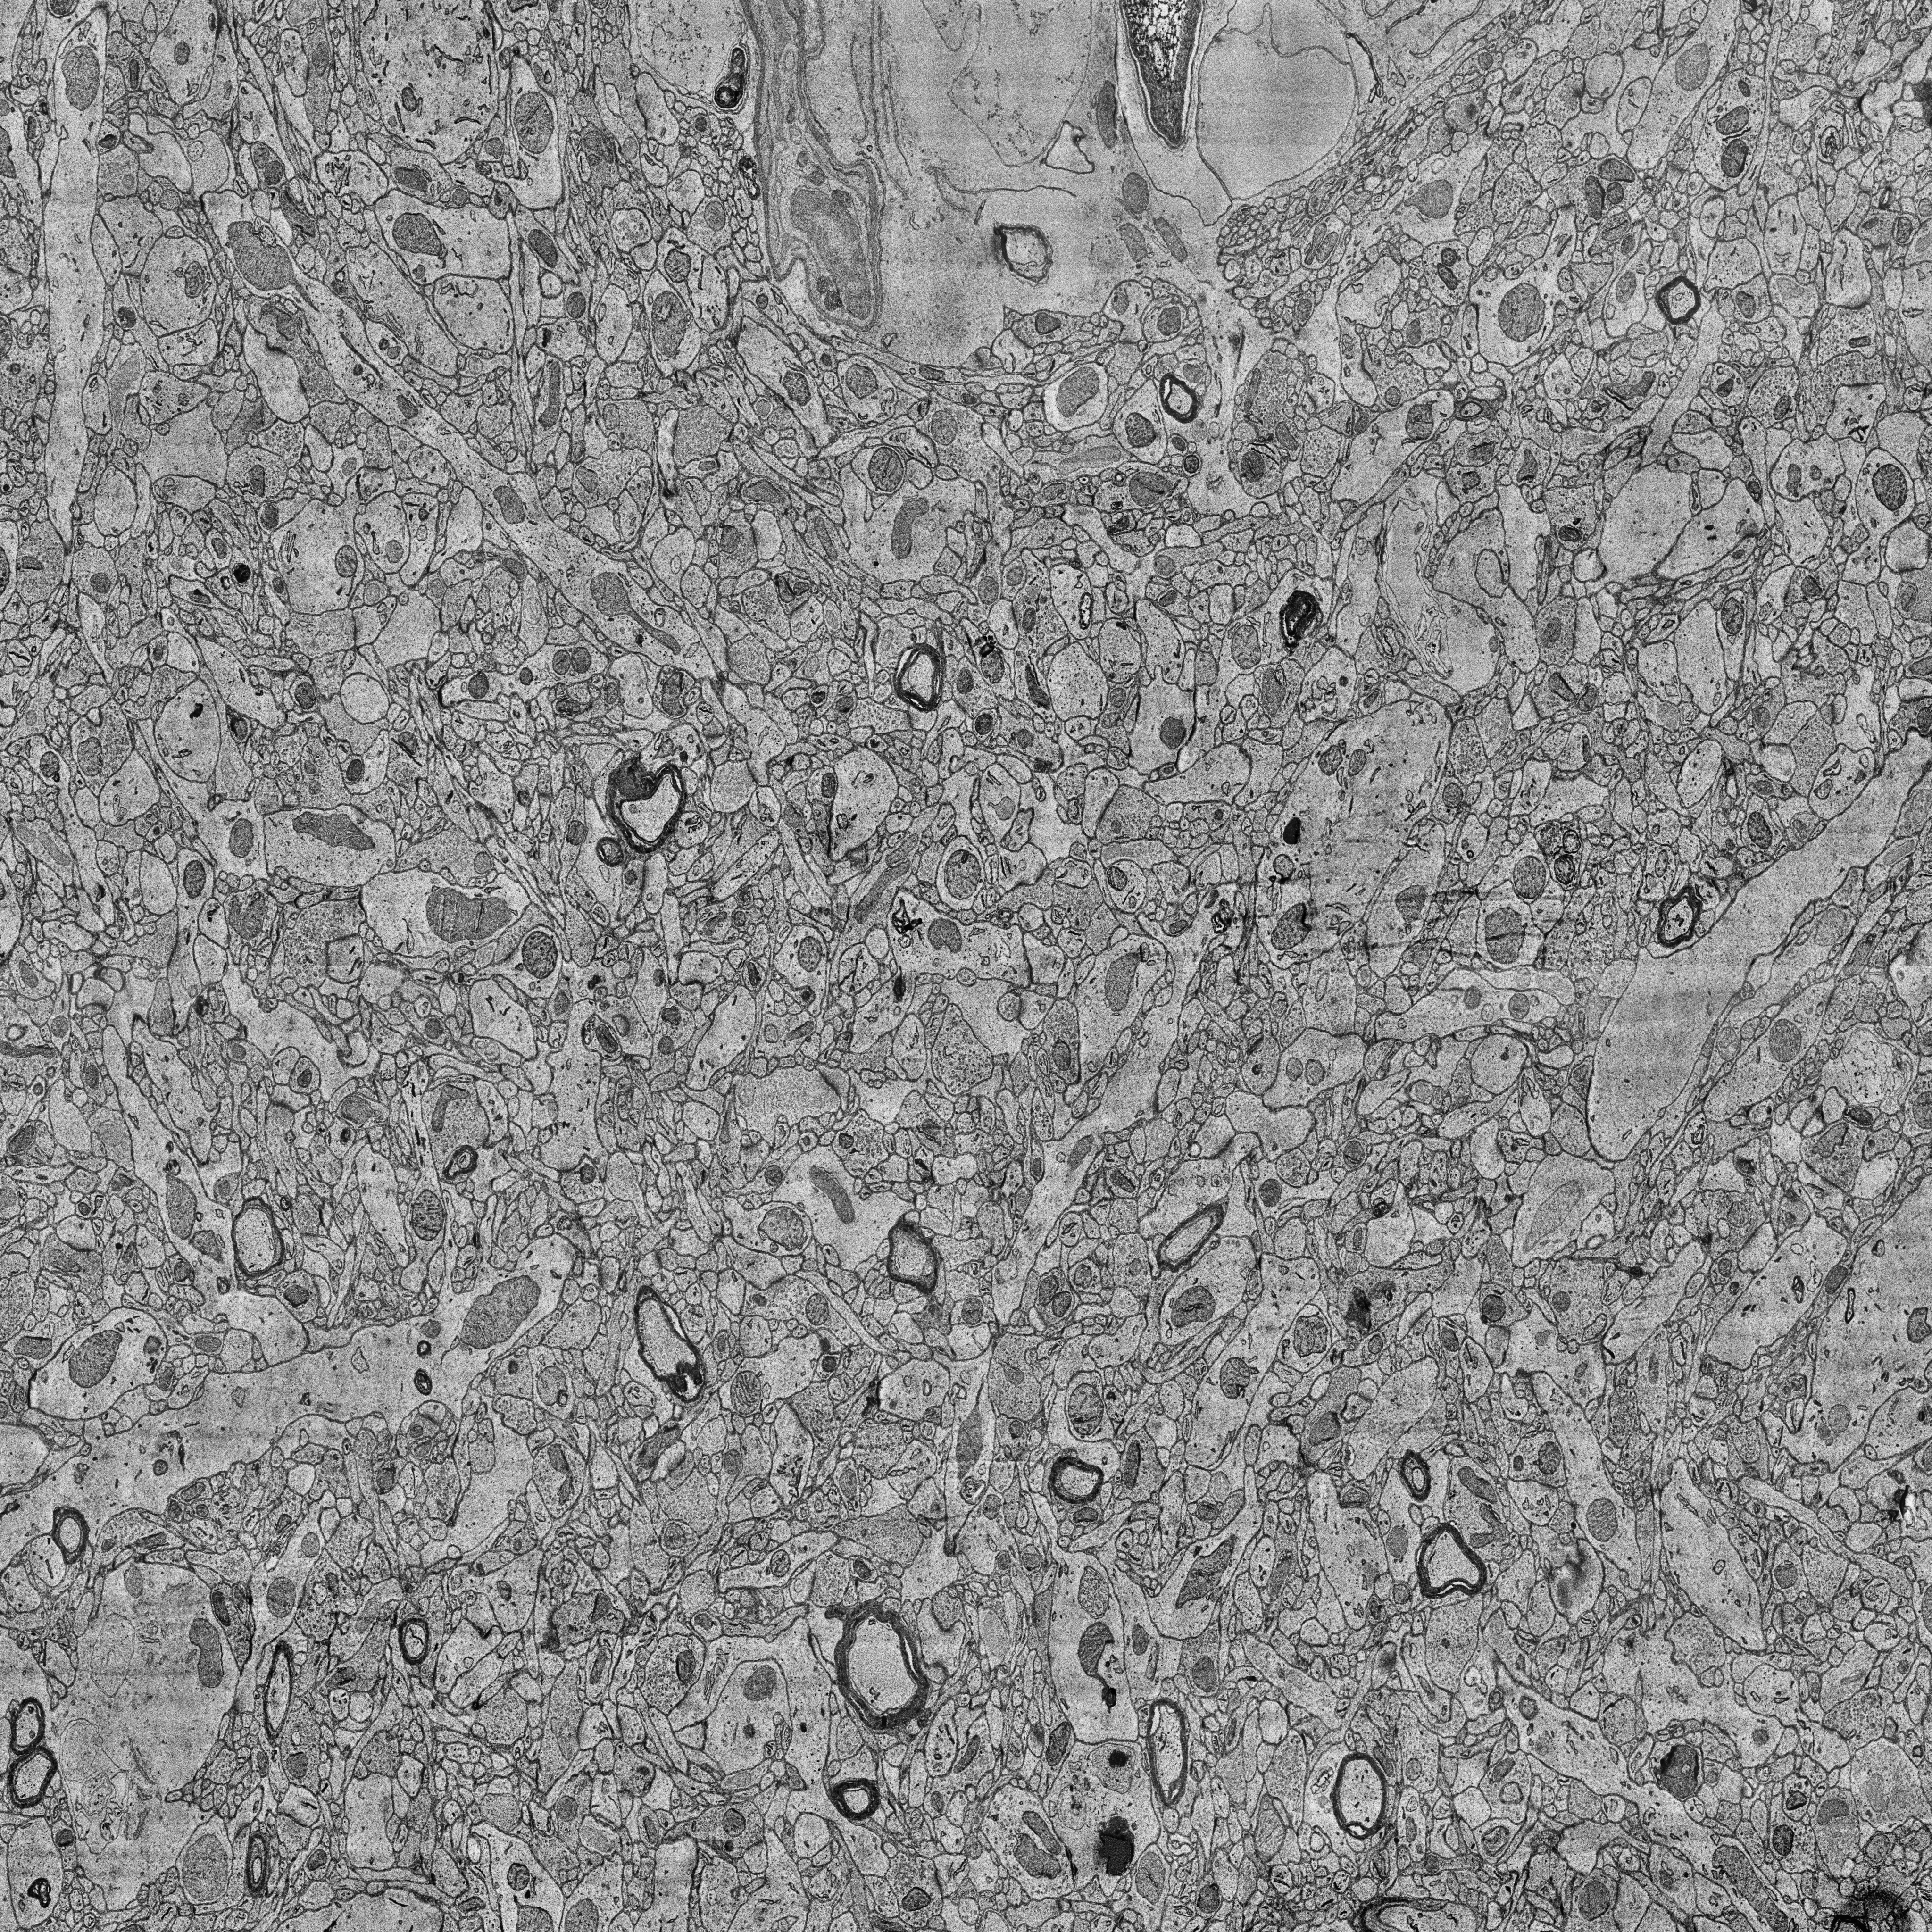
Electron microscopy slice of human cortex tissue
Slice depth (z): 30
Mitochondria instances in slice: 500